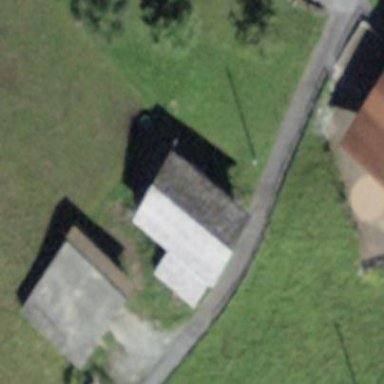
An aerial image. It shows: Rural barn.